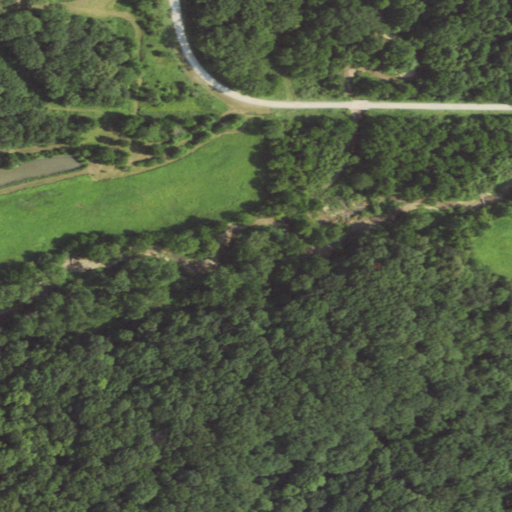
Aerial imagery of valley in Illinois named Scab Hollow containing deciduous forest, low intensity development, mixed forest, woody wetlands, medium intensity development, pasture, grassland, and open development